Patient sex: M
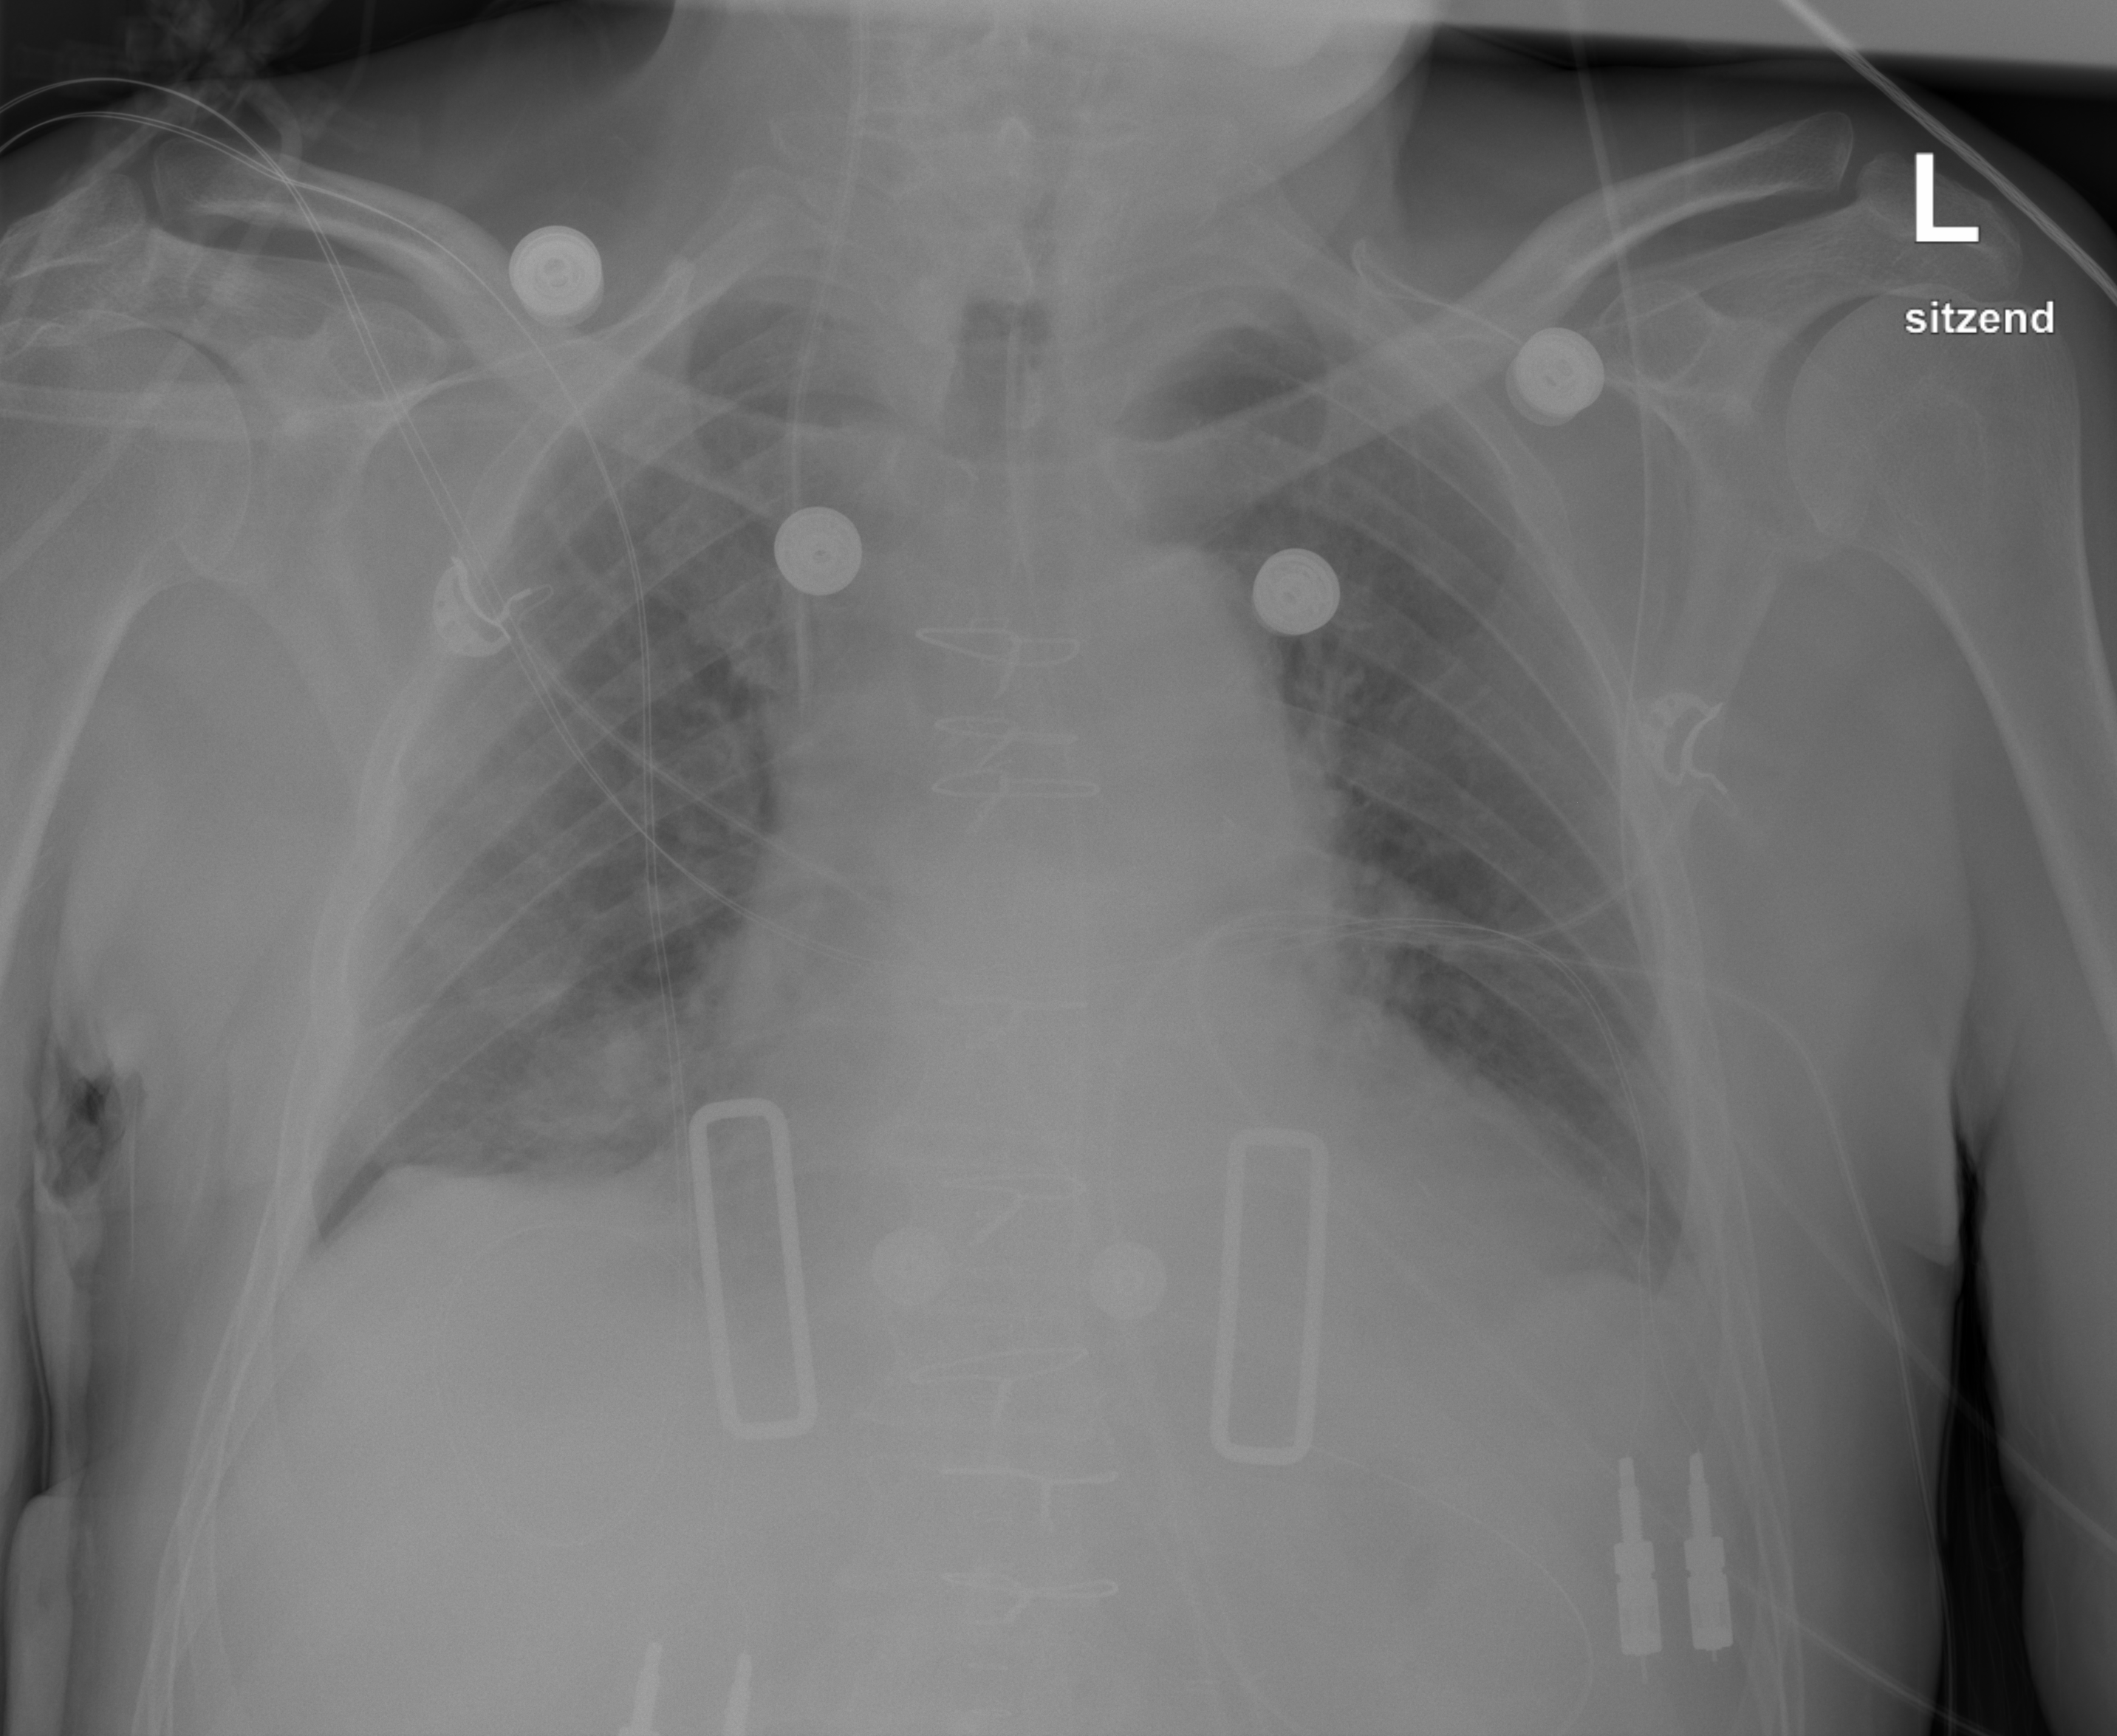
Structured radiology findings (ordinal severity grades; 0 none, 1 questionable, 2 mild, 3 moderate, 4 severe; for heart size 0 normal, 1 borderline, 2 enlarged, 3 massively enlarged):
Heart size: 2
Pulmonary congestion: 2
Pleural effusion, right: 1
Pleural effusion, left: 2
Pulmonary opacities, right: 2
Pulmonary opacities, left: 2
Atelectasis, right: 2
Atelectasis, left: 2